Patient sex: M
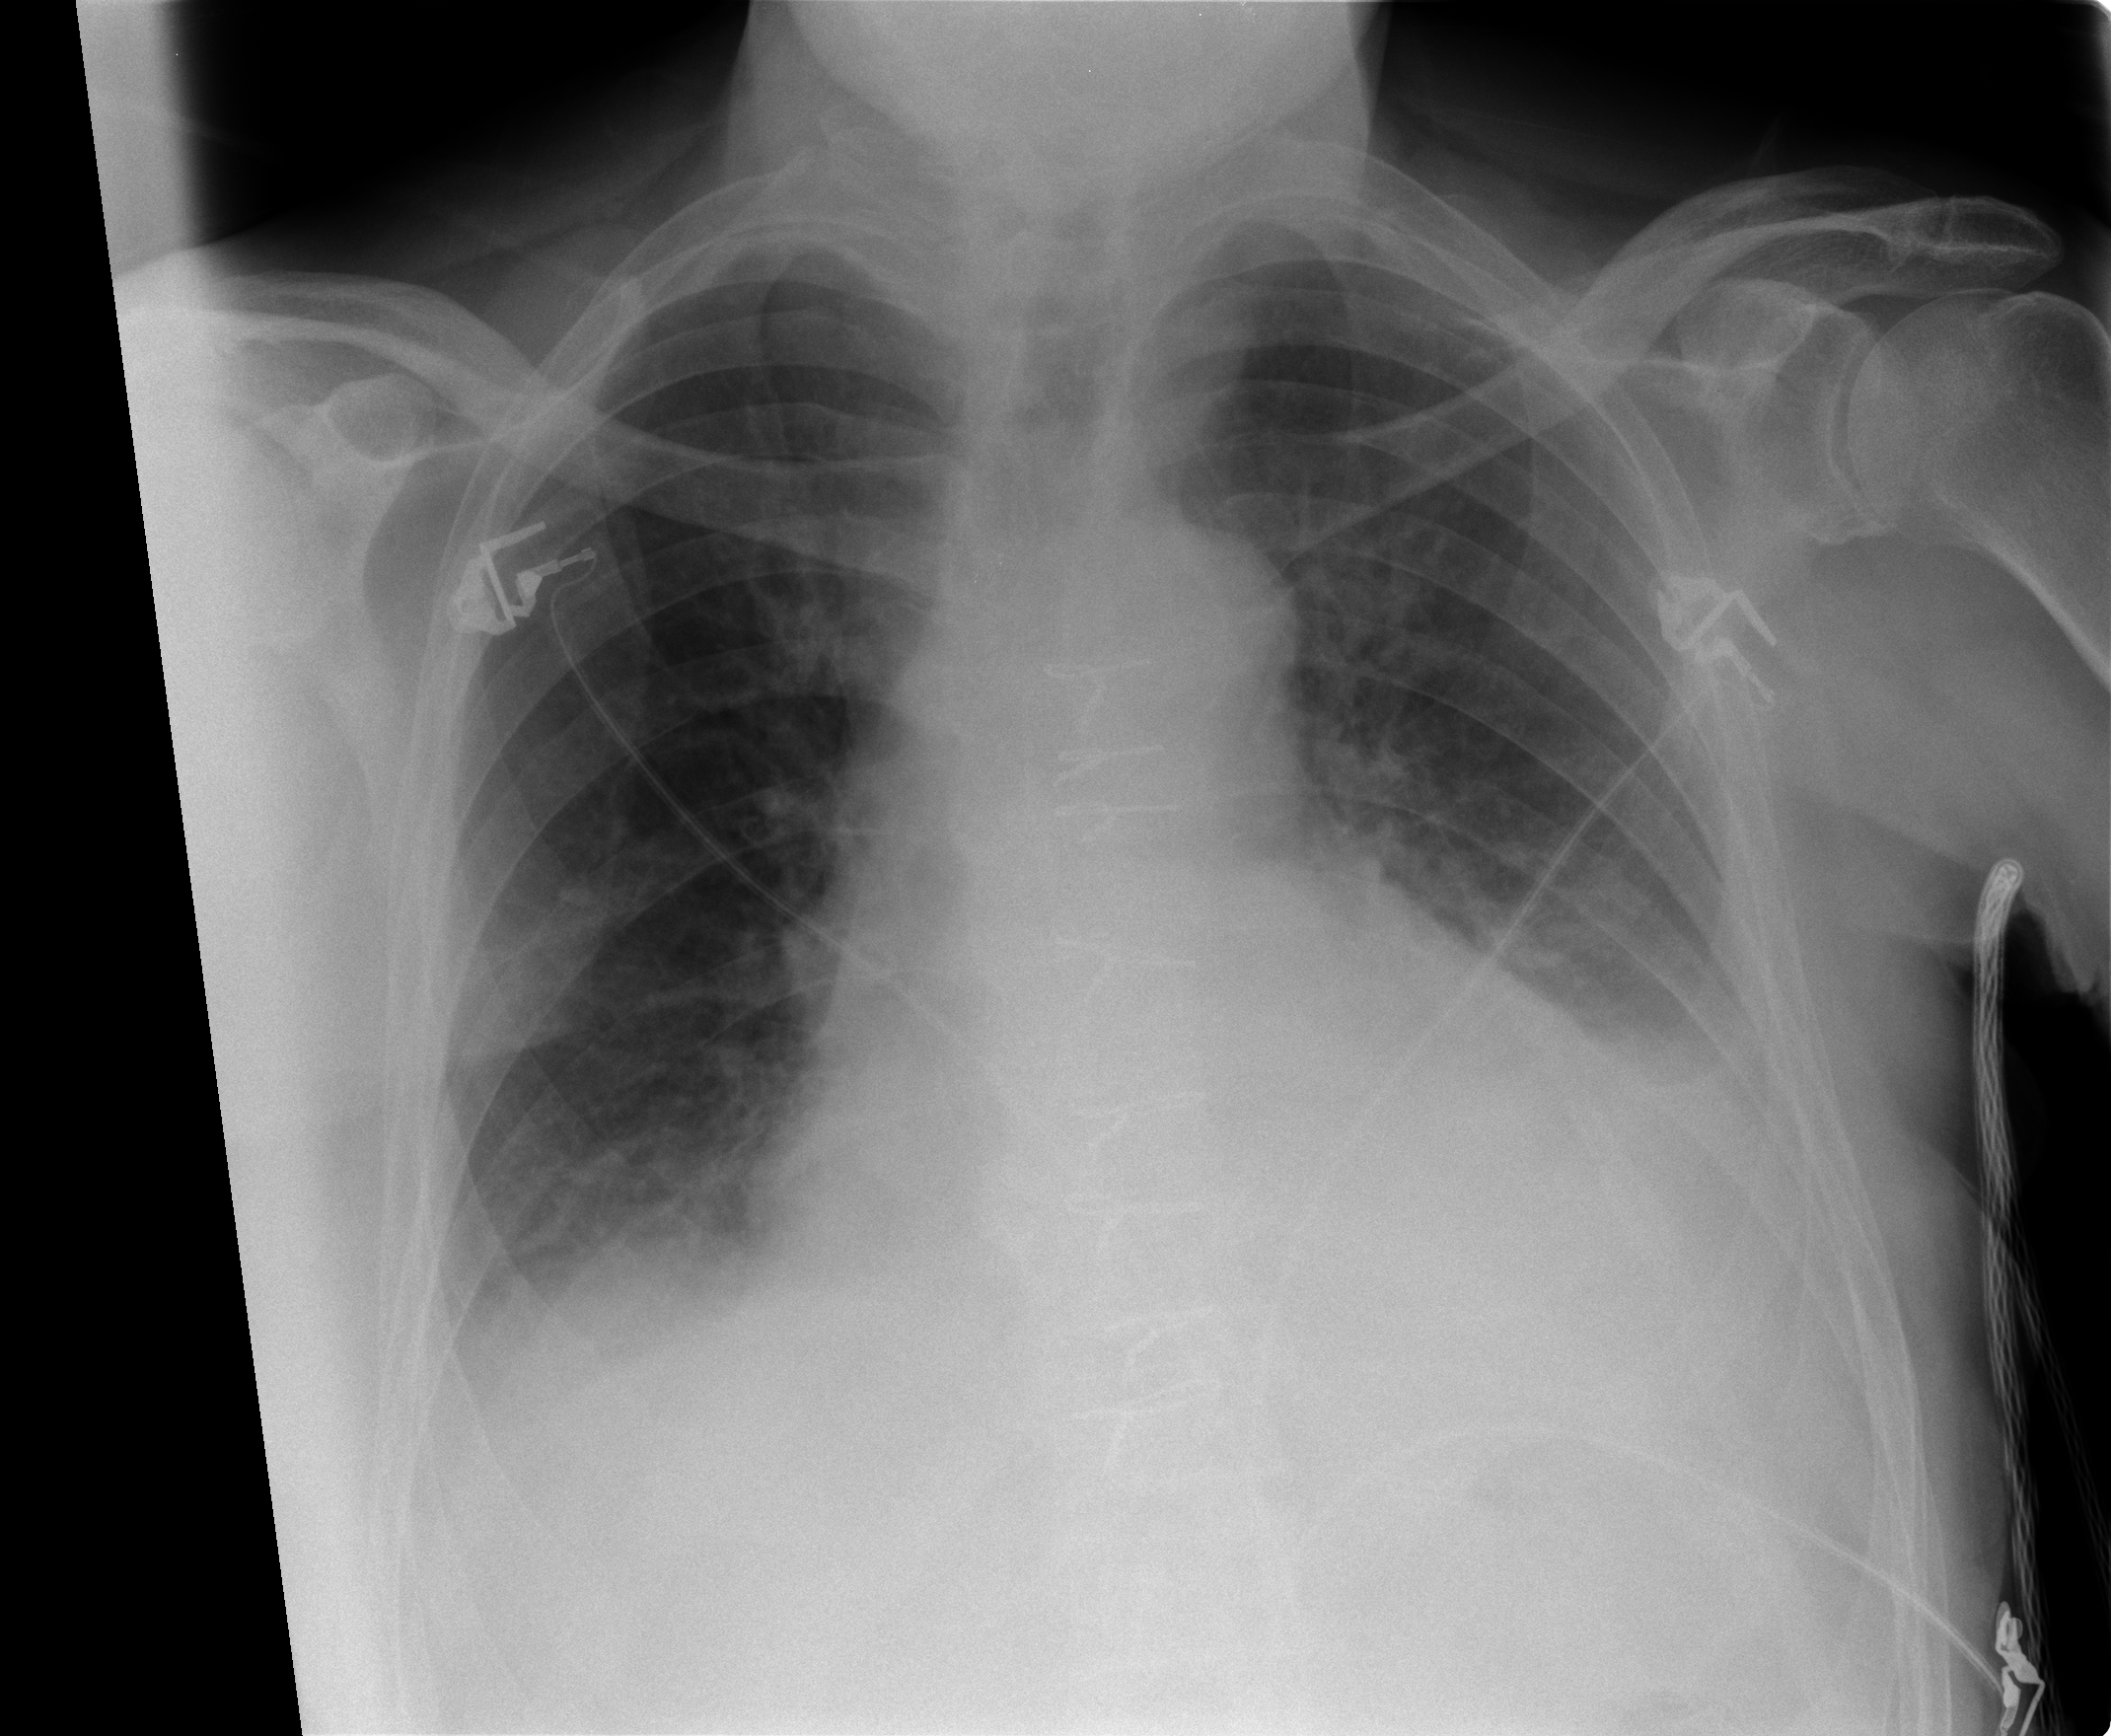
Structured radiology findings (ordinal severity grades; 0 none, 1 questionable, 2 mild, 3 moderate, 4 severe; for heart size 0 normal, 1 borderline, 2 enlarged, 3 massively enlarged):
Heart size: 2
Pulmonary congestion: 0
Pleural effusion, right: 1
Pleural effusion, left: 2
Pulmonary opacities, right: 0
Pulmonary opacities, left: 0
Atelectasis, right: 2
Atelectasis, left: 2